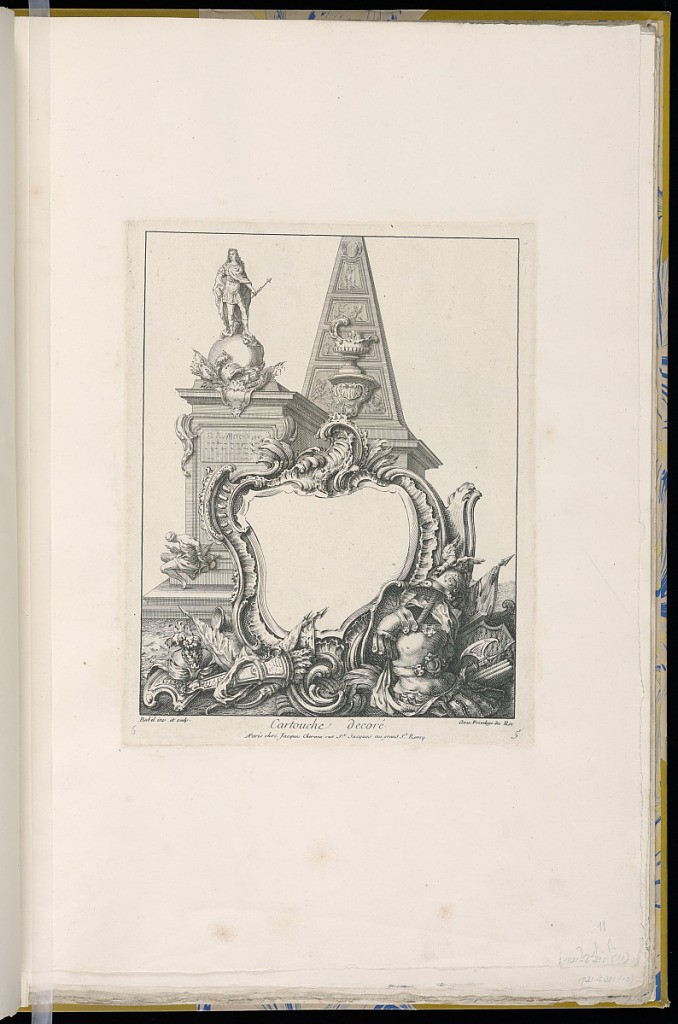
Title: Cartouche decoré
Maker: Pierre Edme Babel, French, 1720–1775
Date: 1743-1763
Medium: Etching on off-white laid paper
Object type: Print
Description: Rocaille cartouche in front of a pyramid and a statue of the king. In front of the cartouche are attributes of war, including shield, body armor, helmets, flags, axes, and fasces. The plate is signed and numbered.